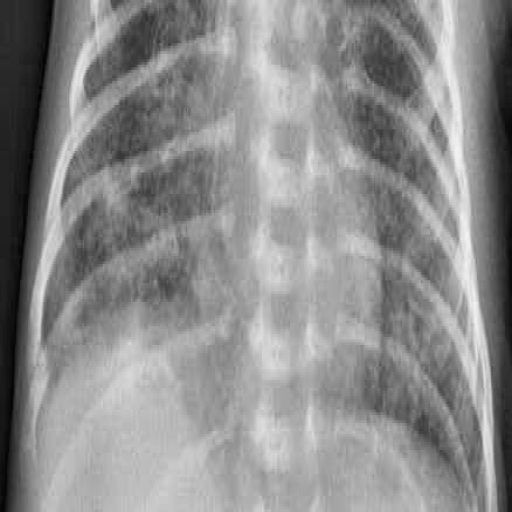
Finding: PNEUMONIA